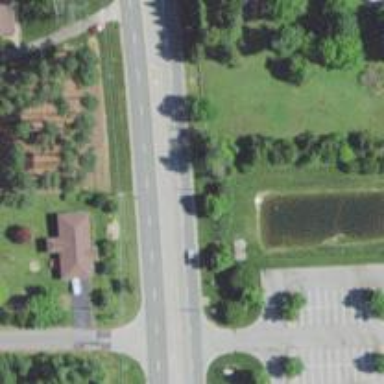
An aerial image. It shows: Secondary road.